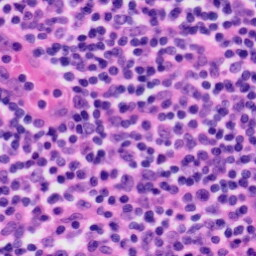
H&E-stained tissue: Tonsil